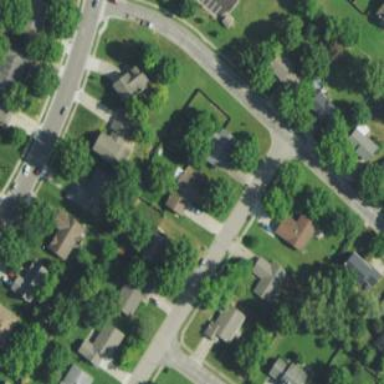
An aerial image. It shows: This residential area consists of single-family homes.